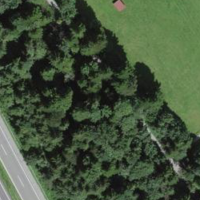
EUNIS habitat code: 44
Species observed at this site:
Allium ursinum
Mercurialis perennis